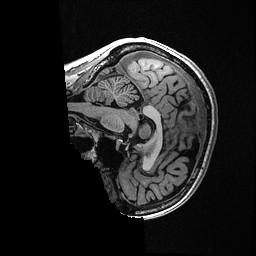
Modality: T1w
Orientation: sagittal
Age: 46
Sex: female
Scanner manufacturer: ge
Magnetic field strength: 3 T
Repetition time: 0.006952 s
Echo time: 0.00292 s